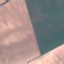
Land use / land cover class: AnnualCrop